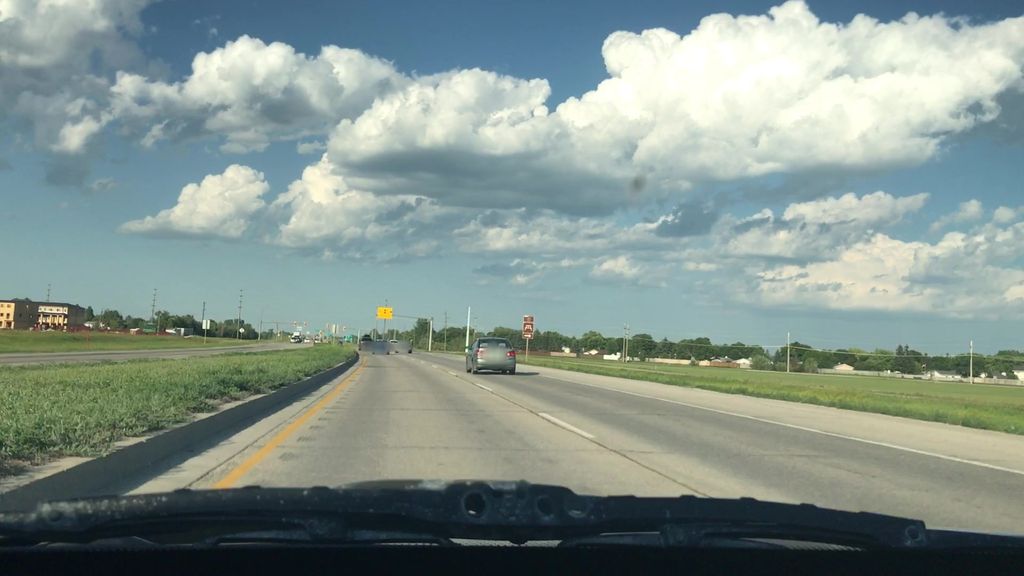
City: winnipeg